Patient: sex F, age 57
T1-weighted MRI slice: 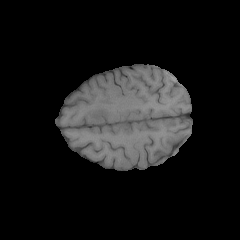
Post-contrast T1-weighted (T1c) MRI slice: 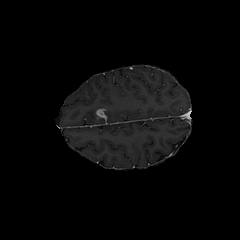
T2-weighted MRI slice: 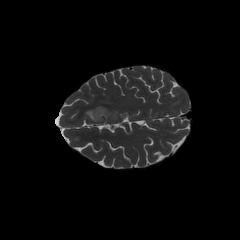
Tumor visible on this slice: yes
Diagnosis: Glioblastoma, IDH-wildtype
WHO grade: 4